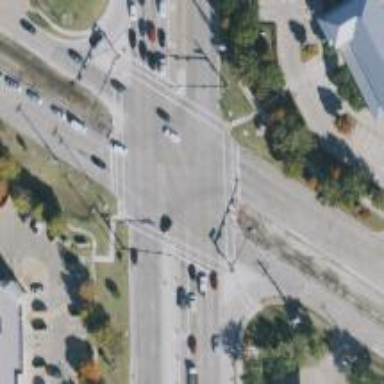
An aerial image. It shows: Marked footway crossing with lines.